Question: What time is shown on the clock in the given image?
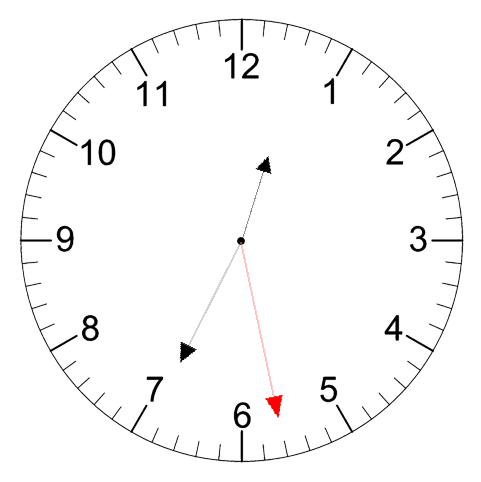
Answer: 12:34:28